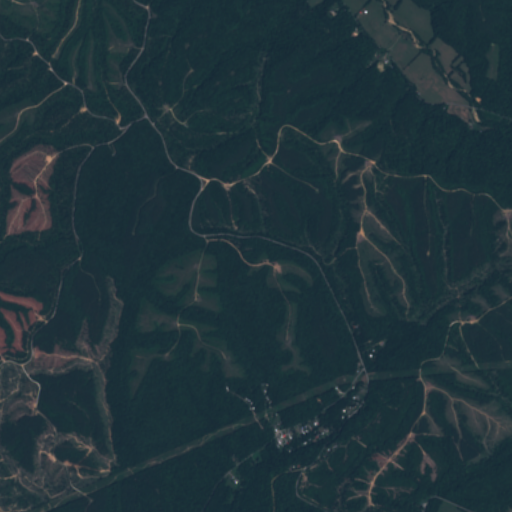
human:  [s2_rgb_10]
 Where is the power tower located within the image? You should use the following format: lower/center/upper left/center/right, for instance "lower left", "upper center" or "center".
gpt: The power tower is located in the lower of the image.
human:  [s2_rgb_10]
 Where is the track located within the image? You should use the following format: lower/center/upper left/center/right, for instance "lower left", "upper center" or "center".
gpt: There is no track in the image.